Question: I'm trying to generate an excel file with some validations, I've read the <URL>. POI concatenates all drop down options into '0' deliminated string and checking its length and giving me exception. :( I'm using latest version of POI 3.8 beta 5.
And my code is:
'''
try {
HSSFWorkbook wb = new HSSFWorkbook();
HSSFSheet sheet = wb.createSheet("new sheet");
HSSFRow row = sheet.createRow((short) 0);
//CellRangeAddressList from org.apache.poi.ss.util package
CellRangeAddressList addressList = new CellRangeAddressList(0, 0, 0, 0);
DVConstraint dvConstraint = DVConstraint.createExplicitListConstraint(getCountries());
DataValidation dataValidation = new HSSFDataValidation(addressList, dvConstraint);
dataValidation.setSuppressDropDownArrow(false);
sheet.addValidationData(dataValidation);
FileOutputStream fileOut = new FileOutputStream("c:\test.xls");
wb.write(fileOut);
fileOut.close();
} catch (IOException e) {
e.printStackTrace();
}
'''
After that I have tried with XSSFWorkBook with this code:
'''
XSSFWorkbook wb = new XSSFWorkbook();
XSSFSheet sheet = wb.createSheet("new sheet");
DataValidationHelper validationHelper = new XSSFDataValidationHelper(sheet);
DataValidationConstraint constraint = validationHelper.createExplicitListConstraint(getCountries());
CellRangeAddressList addressList = new CellRangeAddressList(0, 0, 0, 0);
DataValidation dataValidation = validationHelper.createValidation(constraint, addressList);
dataValidation.setErrorStyle(DataValidation.ErrorStyle.STOP);
dataValidation.setSuppressDropDownArrow(true);
sheet.addValidationData(dataValidation);
FileOutputStream fileOut = new FileOutputStream("c:\test.xlsx");
'''
Unfortunately, no success with such result which is comma delimenated long string in one cell:

But manually in excel, I can create dropdown cells with this long country list.Is there any way generate dropdown with long strings, or API does not support?
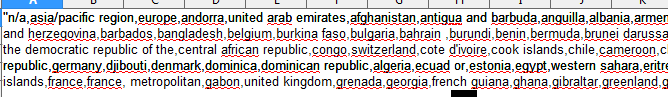
Answer: I understood it, Excel itself does not allow entering validation range string more than 255 characters, this was not POI limitation. And now I'm using <URL> and I referenced desired cell ranges from my real sheet. Here is my working code:
'''
HSSFWorkbook workbook = new HSSFWorkbook();
HSSFSheet realSheet = workbook.createSheet("Sheet xls");
HSSFSheet hidden = workbook.createSheet("hidden");
for (int i = 0, length= countryName.length; i < length; i++) {
String name = countryName[i];
HSSFRow row = hidden.createRow(i);
HSSFCell cell = row.createCell(0);
cell.setCellValue(name);
}
Name namedCell = workbook.createName();
namedCell.setNameName("hidden");
namedCell.setRefersToFormula("hidden!$A$1:$A$" + countryName.length);
DVConstraint constraint = DVConstraint.createFormulaListConstraint("hidden");
CellRangeAddressList addressList = new CellRangeAddressList(0, 0, 0, 0);
HSSFDataValidation validation = new HSSFDataValidation(addressList, constraint);
workbook.setSheetHidden(1, true);
realSheet.addValidationData(validation);
FileOutputStream stream = new FileOutputStream("c:\range.xls");
workbook.write(stream);
stream.close();
'''